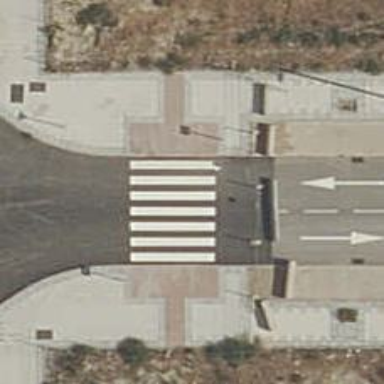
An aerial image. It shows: Uncontrolled zebra crossing on the road.